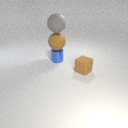
large gray rubber sphere above large brown rubber sphere